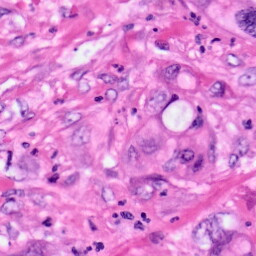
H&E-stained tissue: Pancreatic